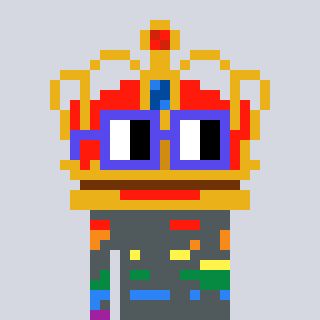
a pixel art character with square blue glasses, a crown-shaped head and a bege-colored body on a cool background